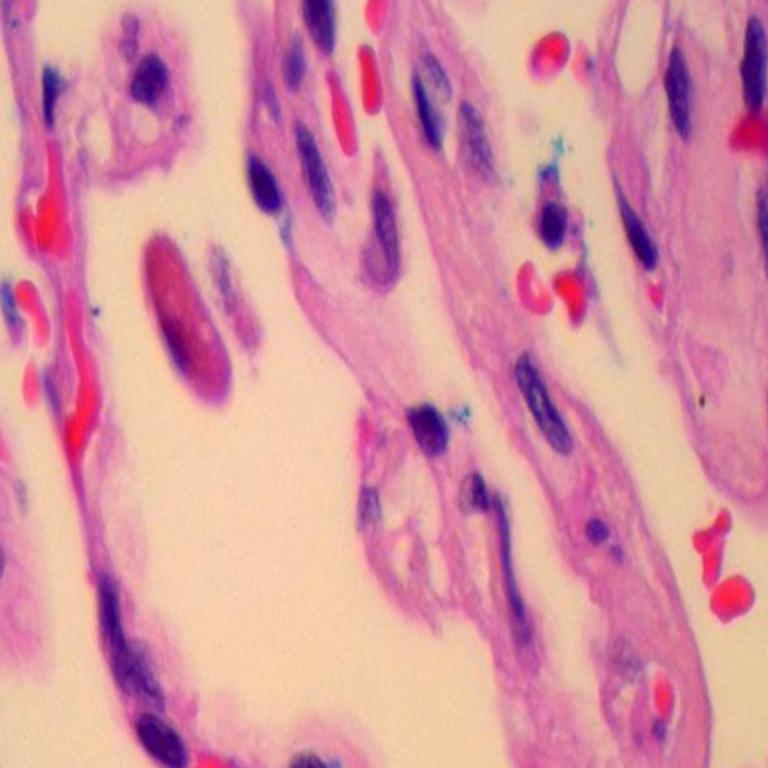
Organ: lung
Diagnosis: benign